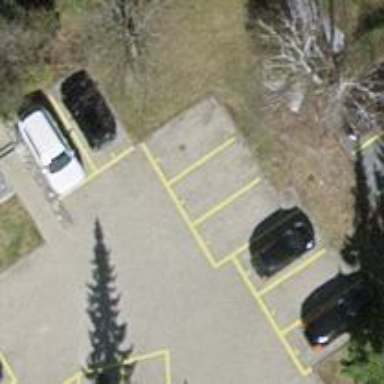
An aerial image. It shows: Parking aisle designated as service road.